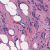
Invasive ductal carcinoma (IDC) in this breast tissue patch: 1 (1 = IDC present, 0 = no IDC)